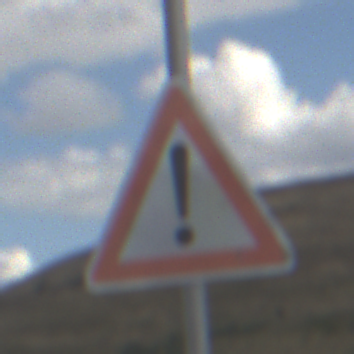
Verkehrszeichen: Gefahrenstelle
Umgebung: Outdoor, Nature
Tageszeit: Midday
Wetter: PartlyCloudy
Licht: Natural
Jahreszeit: NotSpecified
Kontrast: LowContrast